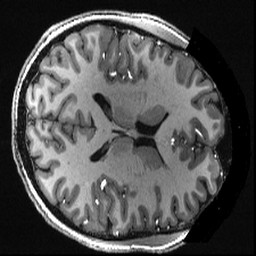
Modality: T1w
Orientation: axial
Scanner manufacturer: siemens
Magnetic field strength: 6.98 T
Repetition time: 2.6 s
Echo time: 0.00343 s